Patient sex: M
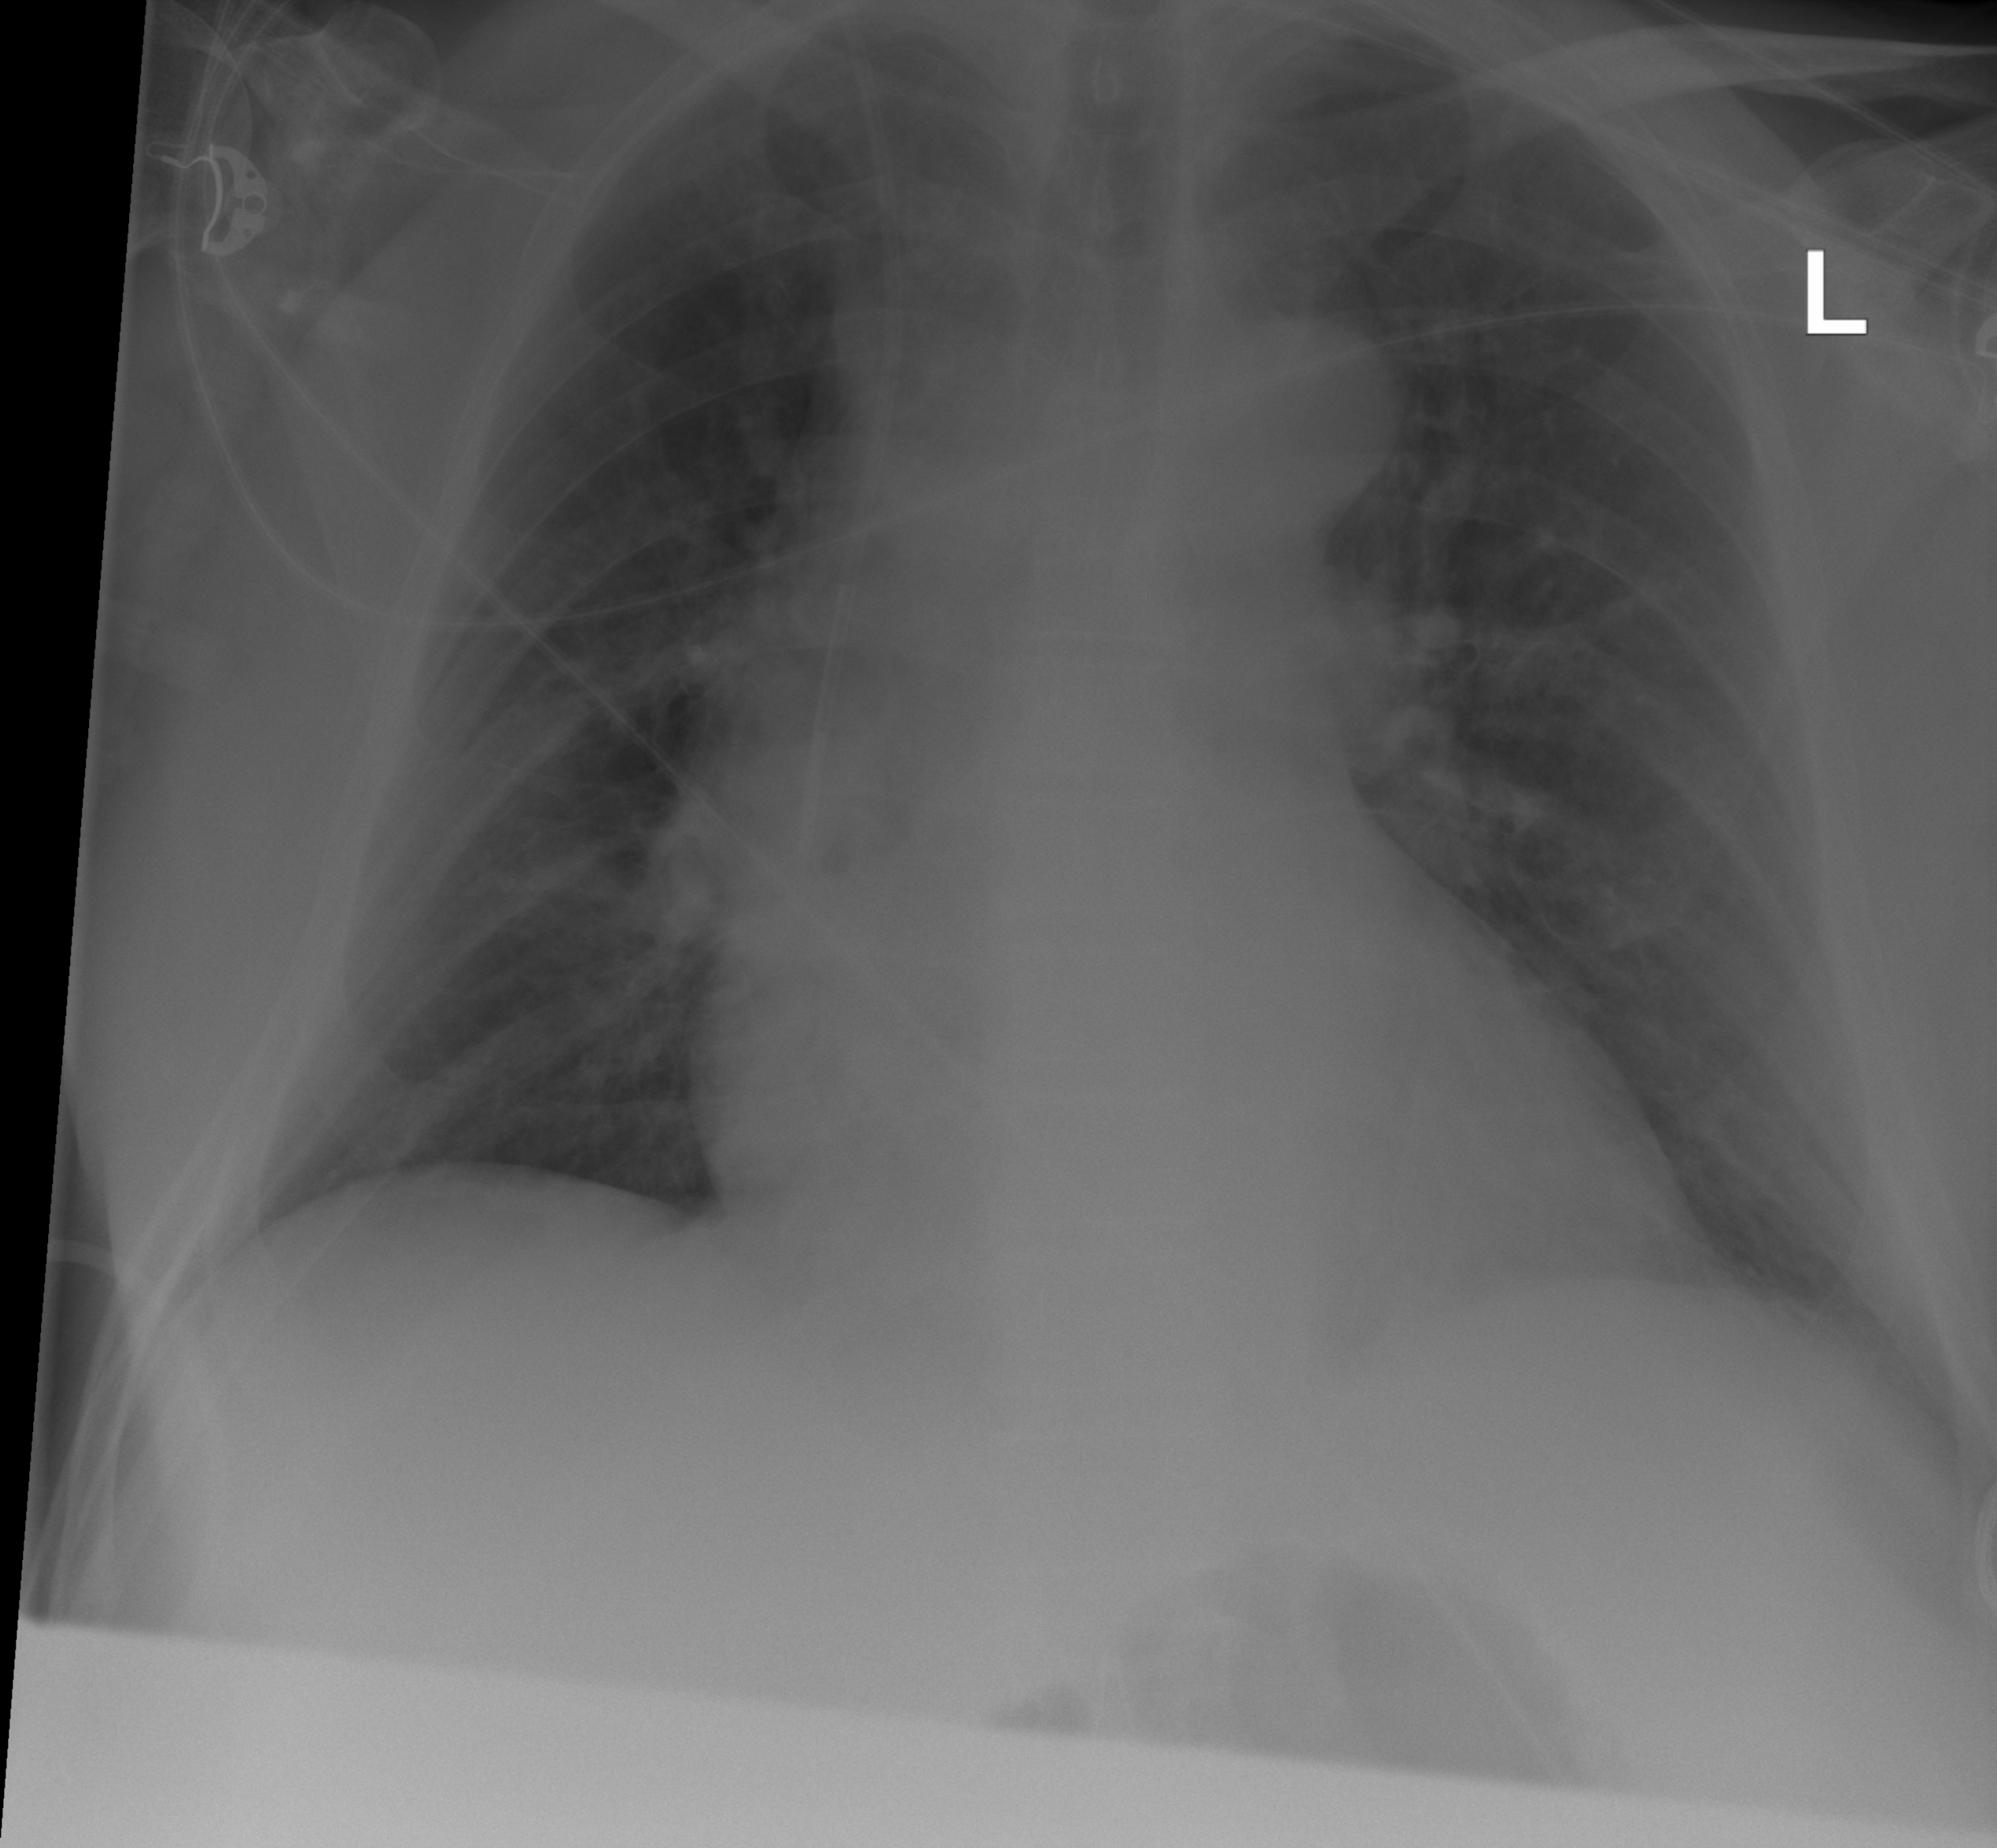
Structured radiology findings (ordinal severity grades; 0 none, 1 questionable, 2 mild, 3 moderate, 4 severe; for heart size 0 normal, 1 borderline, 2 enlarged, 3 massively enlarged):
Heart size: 2
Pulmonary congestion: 2
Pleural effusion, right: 0
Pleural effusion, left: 0
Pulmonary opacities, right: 0
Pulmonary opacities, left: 0
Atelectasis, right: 0
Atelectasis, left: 0